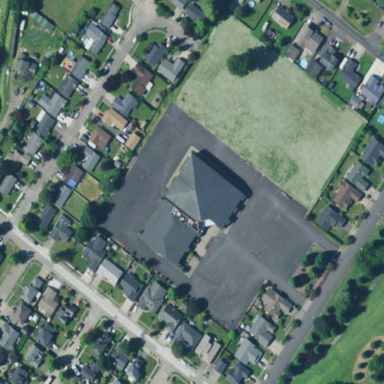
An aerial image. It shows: Church which is place of worship.